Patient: sex M, age 66
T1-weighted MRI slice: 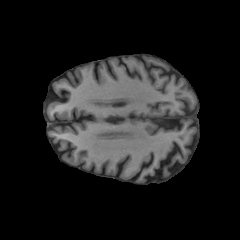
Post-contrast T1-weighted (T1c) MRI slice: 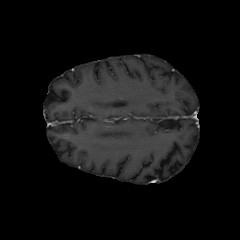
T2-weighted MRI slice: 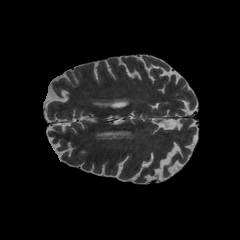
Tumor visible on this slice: no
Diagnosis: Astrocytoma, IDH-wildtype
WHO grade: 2